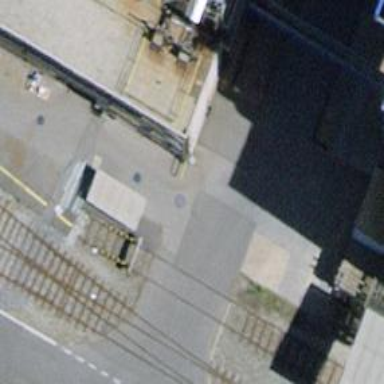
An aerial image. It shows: Railway buffer stop.